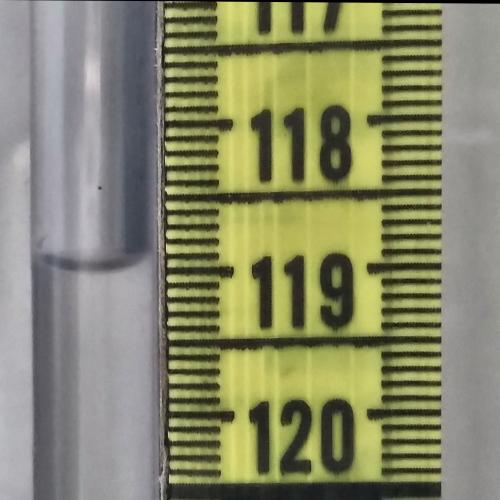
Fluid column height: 118.9 cm